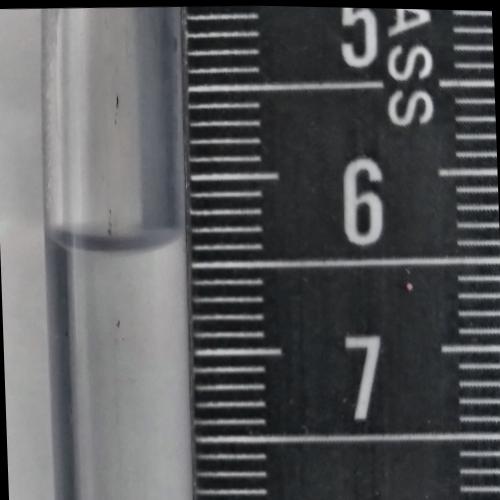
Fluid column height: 6.4 cm